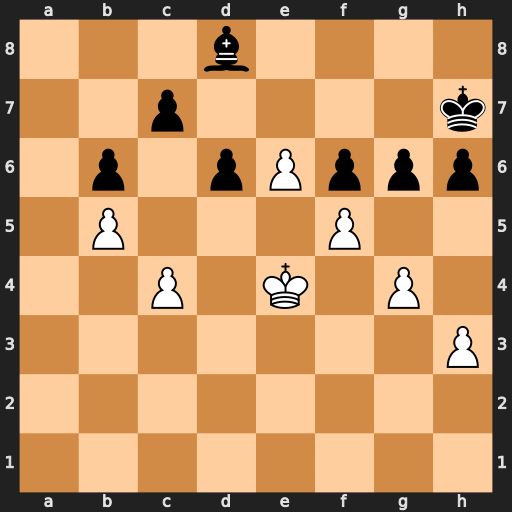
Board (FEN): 3b4/2p4k/1p1pPppp/1P3P2/2P1K1P1/7P/8/8
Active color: w
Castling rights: -
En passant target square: -
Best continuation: Kd5 gxf5 gxf5 Kg8 Kc6